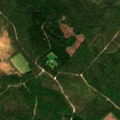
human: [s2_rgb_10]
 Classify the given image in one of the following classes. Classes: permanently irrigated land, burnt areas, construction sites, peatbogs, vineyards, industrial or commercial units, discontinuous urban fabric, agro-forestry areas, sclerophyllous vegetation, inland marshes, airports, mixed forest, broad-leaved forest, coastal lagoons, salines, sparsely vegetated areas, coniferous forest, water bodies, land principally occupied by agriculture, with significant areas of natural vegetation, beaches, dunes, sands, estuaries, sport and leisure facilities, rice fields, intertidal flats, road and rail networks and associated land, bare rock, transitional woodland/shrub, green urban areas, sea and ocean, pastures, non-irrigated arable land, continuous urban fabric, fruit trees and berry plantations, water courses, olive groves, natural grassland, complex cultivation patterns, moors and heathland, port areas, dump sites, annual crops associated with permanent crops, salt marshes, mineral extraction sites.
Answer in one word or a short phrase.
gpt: coniferous forest, transitional woodland/shrub